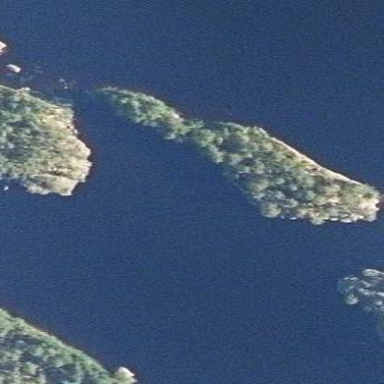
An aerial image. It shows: Islet.